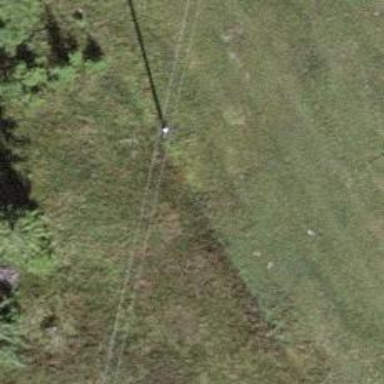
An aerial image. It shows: Minor power line.